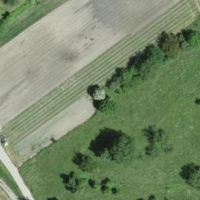
EUNIS habitat code: 52
Species observed at this site:
Potentilla recta